Question: I don't know what this is called, and I've messed around a lot with the headerTemplate but can't figure out how to produce this look. I need the second row of column names to 'act normally' in terms of sorting and filtering, but everything I try breaks that. I have no idea if headerTemplate is even the right way to do this? Is there a name for this kind of grouping? My research is turning up a whole lot of nothing, so I suspect I'm using the wrong keywords. What is this layout called?

Note: for security reasons I can't post a code dump (super nervous about the image too). If a specific thing is needed, please let me know and I'll try to anonymize it. But, mostly I'm just looking for suggestions to try other than playing with the headerTemplate.
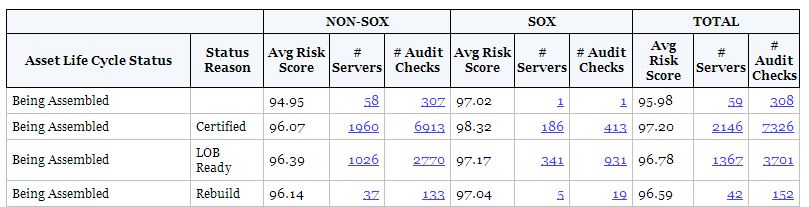
Answer: You won't be able to achieve multirow Group headers via Kendo grid on MVC, although there were discussion to add the feature in the current version(2014Q2) of Kendo. See below link for more reference:
<URL>
However, you can achieve the multirow header option via jquery on databound event of the grid. But it is a workaround rather than a perfect soultion.
Please see the js function for databound event to add multirow header:
'''
function onDataBound(arg) {
var myElem = document.getElementById('trParentHeader'); //Check if Parent Header Group exist
if (myElem == null){ // if parent Header doesnot exist then add the Parent Header
$("#grid").find("th.k-header").parent().before("<tr id='trParentHeader'> <th colspan='2' class='k-header'><strong>Products + Unit Price</strong></th> <th scope='col' class='k-header'><strong>Single Units in Stock</strong></th></tr>");
}
}
'''
For more understanding and a working example please see below Sample:
<URL>
Please let me know if you if you have any queries.